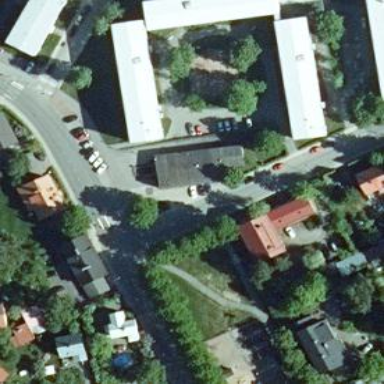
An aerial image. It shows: Residential road with asphalt surface and separate sidewalk.